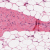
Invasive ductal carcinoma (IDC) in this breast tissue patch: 0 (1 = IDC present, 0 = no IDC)